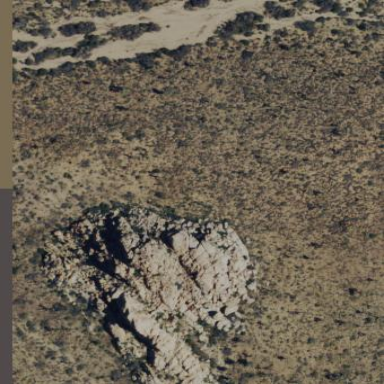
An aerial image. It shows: Landscape dominated by bare rock.